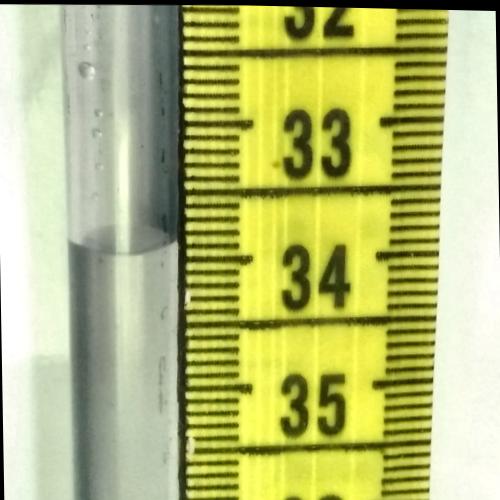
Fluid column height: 33.9 cm